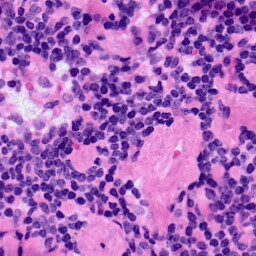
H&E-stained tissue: LymphNode